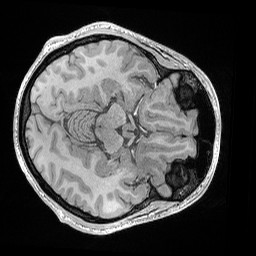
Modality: T1w
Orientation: axial
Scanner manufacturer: siemens
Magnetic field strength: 3 T
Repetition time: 0.02 s
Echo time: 0.00492 s